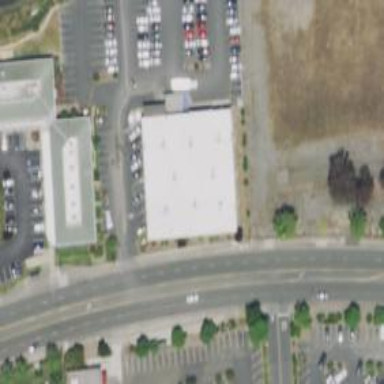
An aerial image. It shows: Retail area.